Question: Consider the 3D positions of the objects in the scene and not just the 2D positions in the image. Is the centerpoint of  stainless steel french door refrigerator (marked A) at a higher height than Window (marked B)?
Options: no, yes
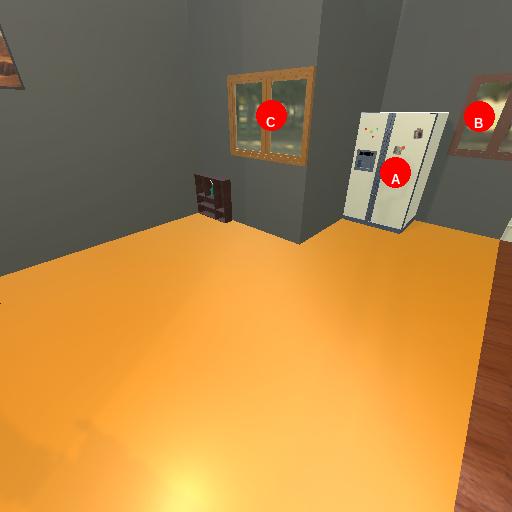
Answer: no